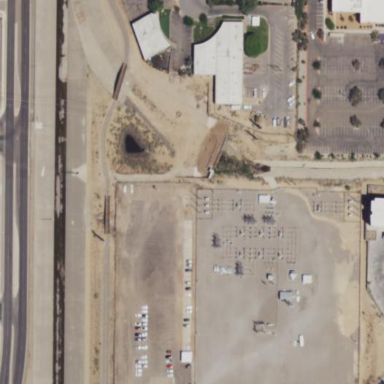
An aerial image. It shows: Substation surrounded by fence.